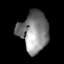
Tissue: lung
Cell type: Epithelial cells
Senescence score: 0.1938
Nuclear area (px): 1144
Mean DAPI intensity: 129.098